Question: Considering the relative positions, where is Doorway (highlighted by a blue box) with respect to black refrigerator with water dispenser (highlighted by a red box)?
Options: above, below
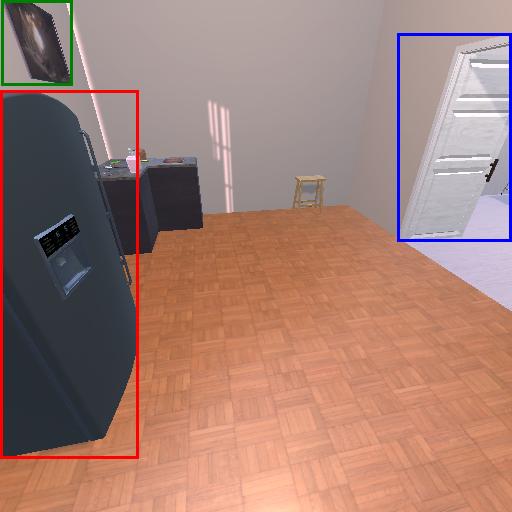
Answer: above